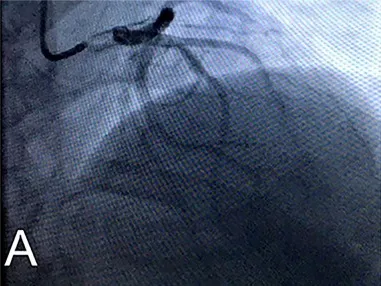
(A-C) Emergency coronary angiography showed LAD emitted D1 have plaque formation and mild stenosis, but LCX have no obvious stenosis.
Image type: radiology (x_ray)